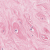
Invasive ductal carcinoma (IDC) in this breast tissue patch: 0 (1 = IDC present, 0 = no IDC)